Question: Hi I'm trying to open a page but it says:
> Sorry, the page you are looking for could not be found.
of folders:

:
'''
Route::match(['get','post'], 'CategoriesController@index');
'''
:
'''
public function index()
{
return view('admin.categories.index');
}
'''
any suggestion to resolve this 'issue'?
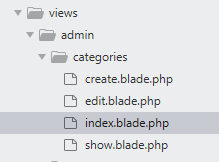
Answer: you are missing the url it self.
'''
Route::match(['get', 'post'], '/', 'Controller@action');
'''